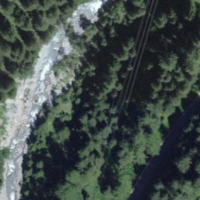
EUNIS habitat code: 43
Species observed at this site:
Petasites albus